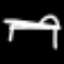
Label: bed